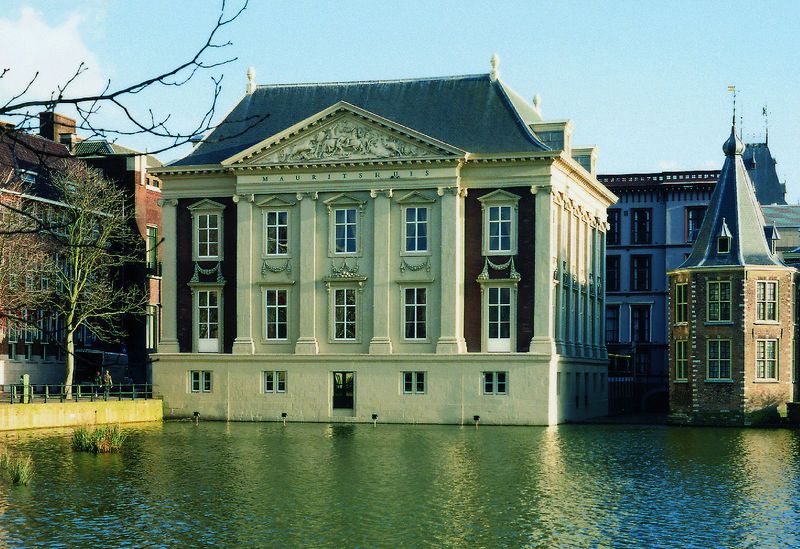
Titel: Mauritshuis in Den Haag
Künstler: Jacob van Campen
Standort: Den Haag, Mauritshuis (EU)
Schlagwörter: baum, gemälde, himmel, wasser, fluss, menschen, see, fenster, schwarz, tür, dach, haus, schloss, wolke, architektur, holland, niederlande, ast, gracht, schilf, spiegelung, brücke, kanal, girlande, front, turm, relief, farbig, ansicht, giebel, mauer, herbst, pilaster, geländer, foto, türmchen, palast, tracht, villa, sims, museum, wasserschloss, hollan, klassizistisch, palais, tympanon, giegel, risalite, schauseite, festons, gemäldesammlung, mauritius, mauritshuis